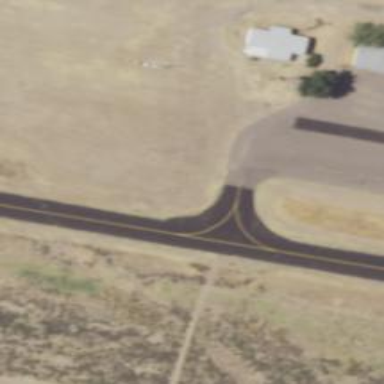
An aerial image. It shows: Taxiway at the airport with asphalt surface.